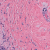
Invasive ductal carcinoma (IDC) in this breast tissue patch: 1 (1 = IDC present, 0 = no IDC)